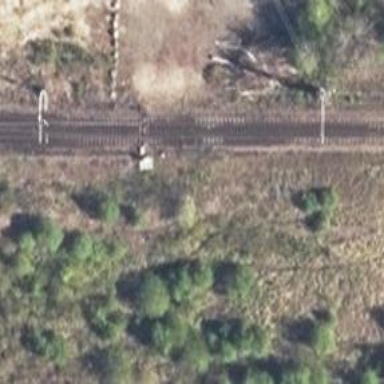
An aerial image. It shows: Railway switch.